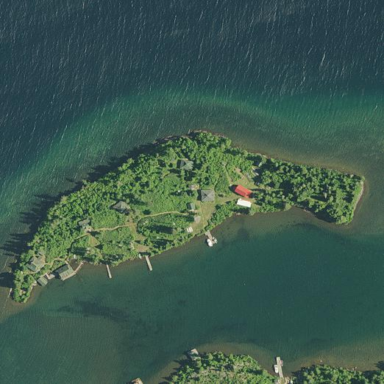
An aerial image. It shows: Islet.